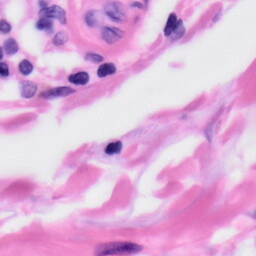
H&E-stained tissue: Skin